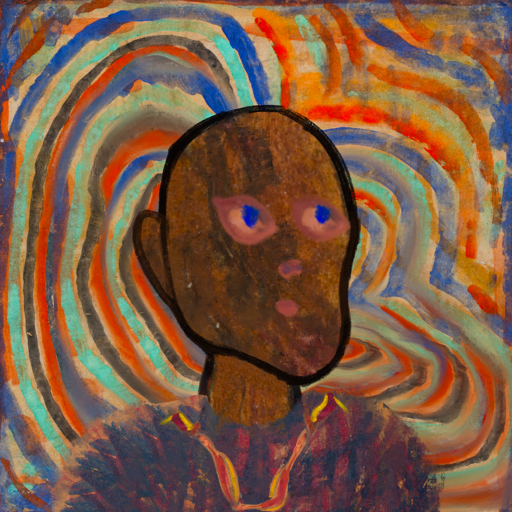
Background: Sisters, Head And Neck Side: Mosgoul, Face Side: Mother_And_Son_Mother, Bust: In_The_Sun, Hair Side: Blank, Head Accessory: Blank, Second Necklace: Gypsy_Mother_1, Necklace: Blank, Baby: Blank